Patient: sex M, age 66
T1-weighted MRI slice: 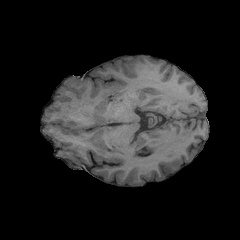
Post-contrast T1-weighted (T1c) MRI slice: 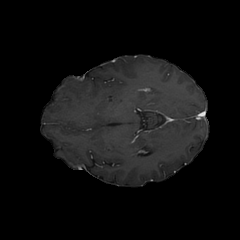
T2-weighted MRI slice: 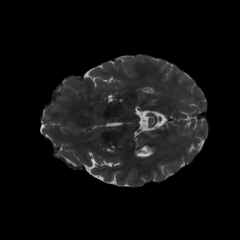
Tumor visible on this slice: yes
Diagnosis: Glioblastoma, IDH-wildtype
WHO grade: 4